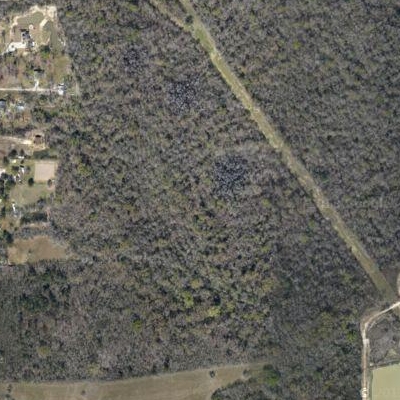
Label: eForest